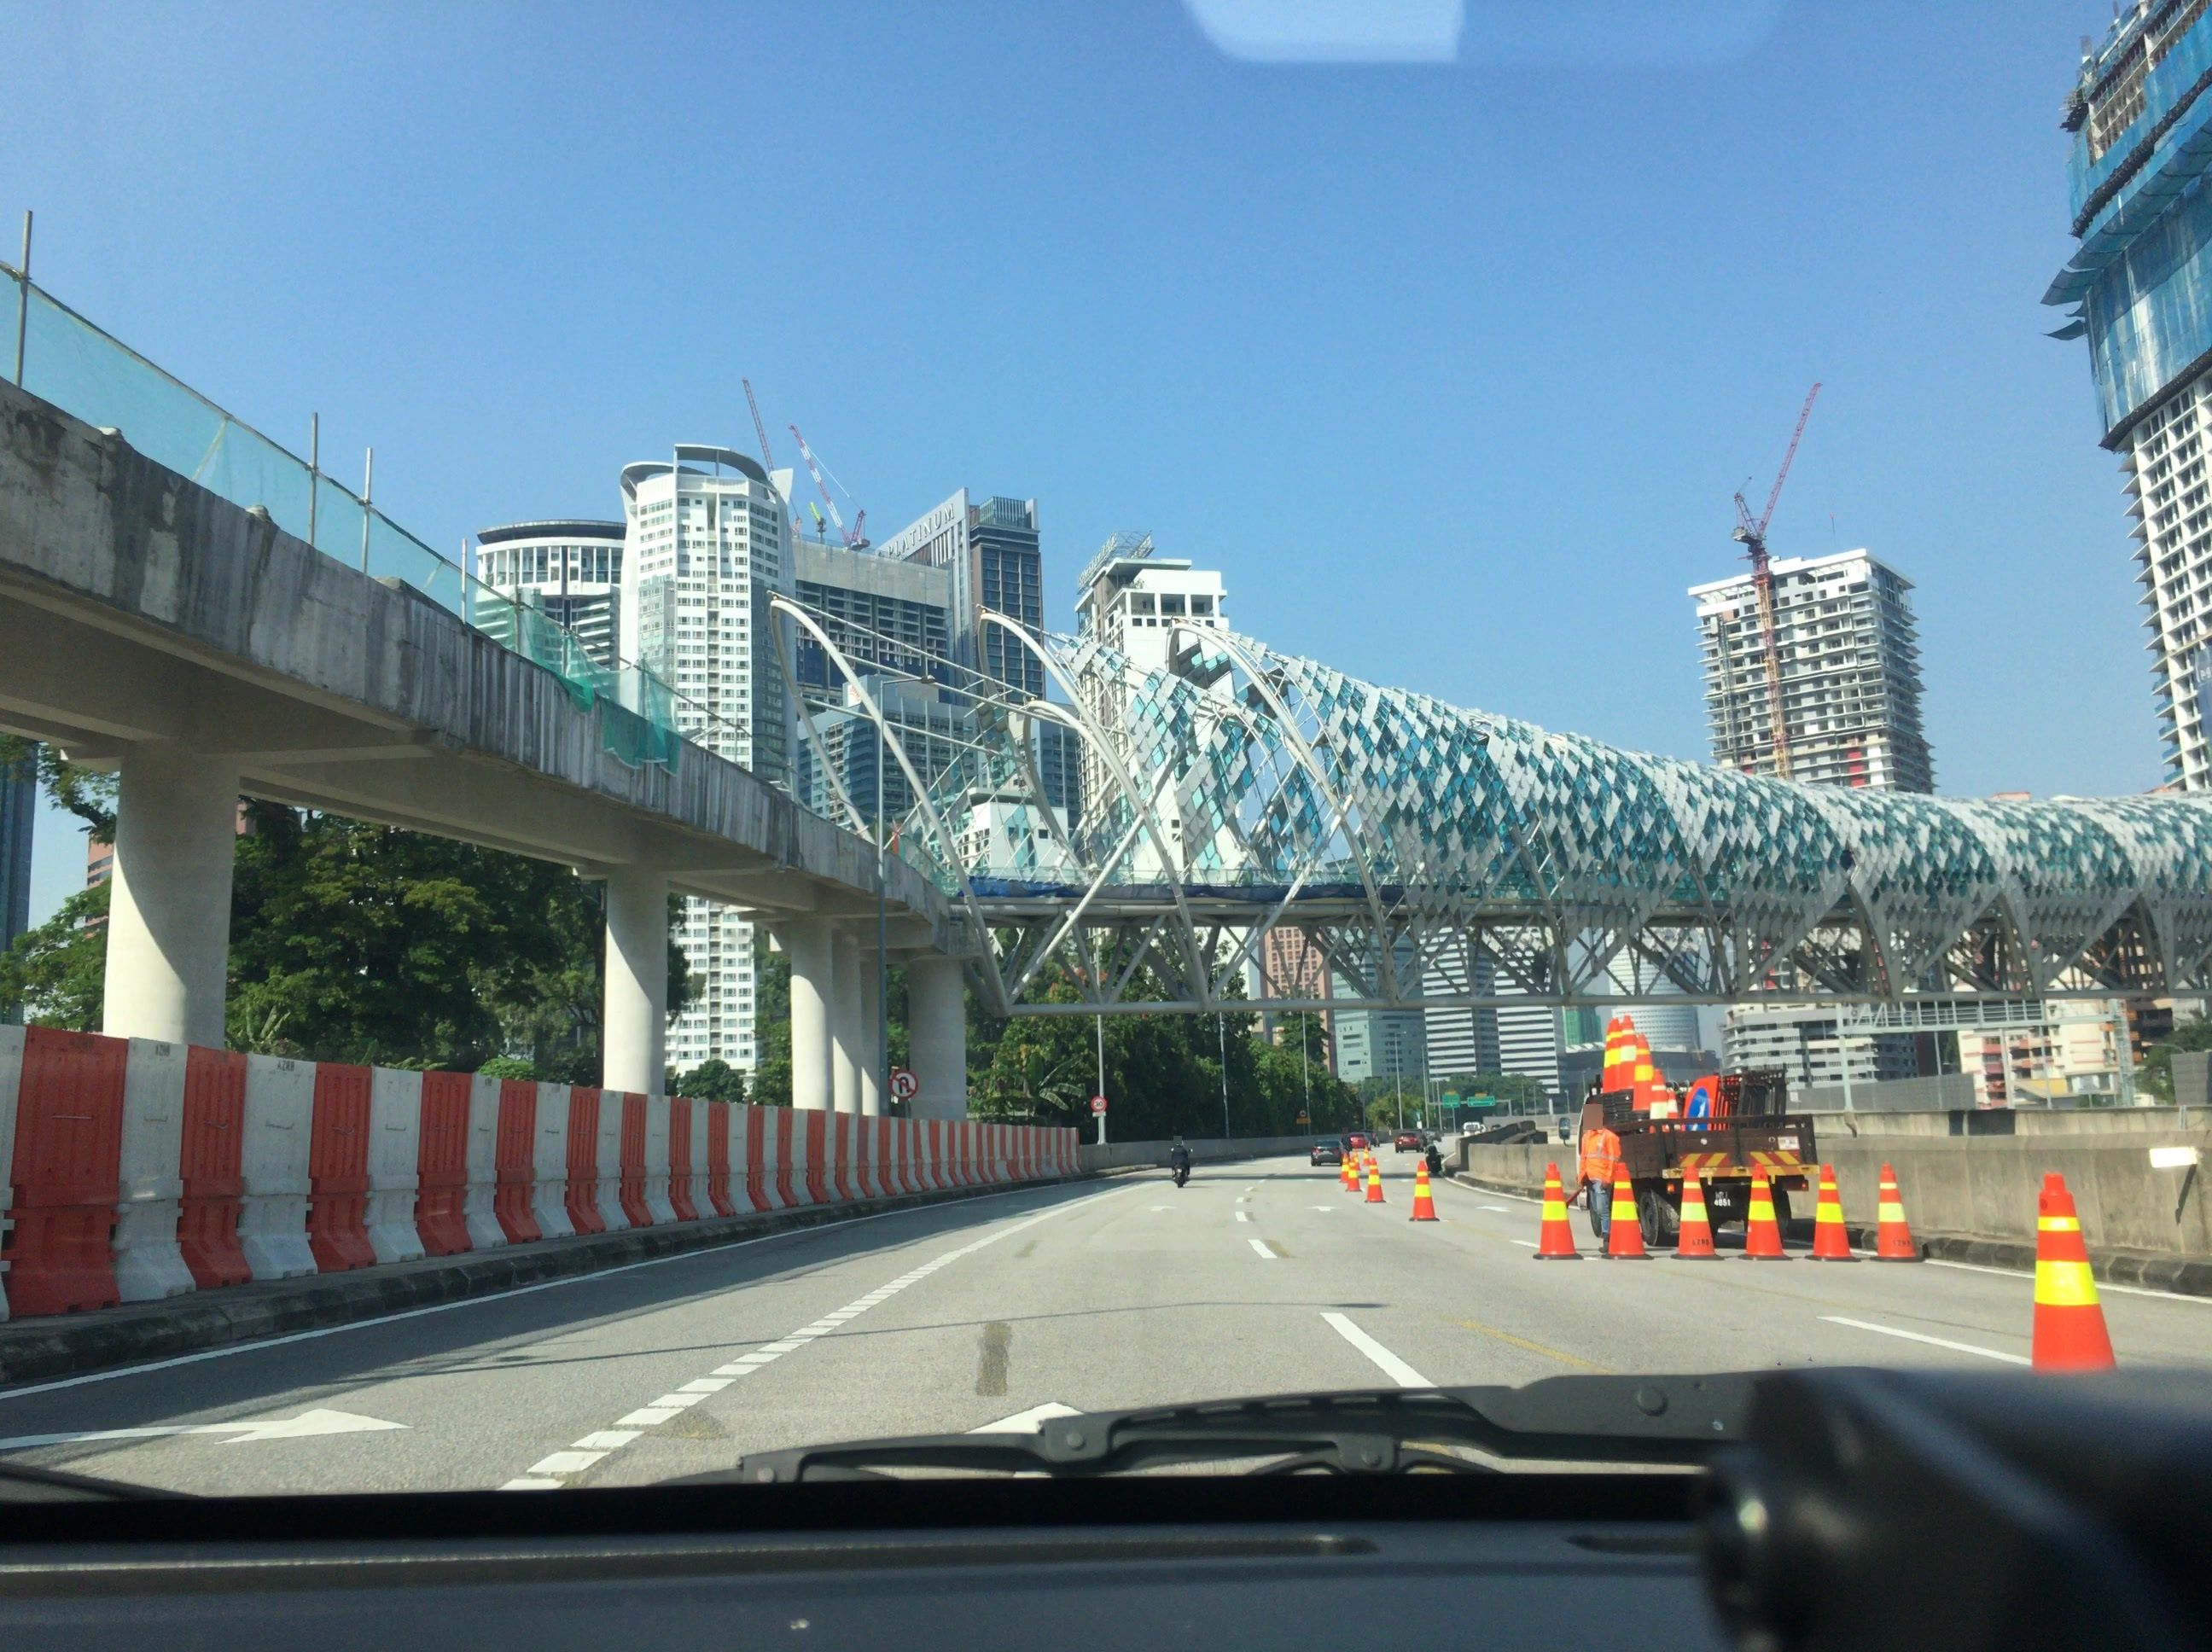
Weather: clear
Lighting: day
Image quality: good
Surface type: driving surface
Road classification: service, motorway_link
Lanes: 1, 2
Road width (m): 3.0
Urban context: urban centre
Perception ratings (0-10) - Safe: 1.95, Lively: 2.45, Beautiful: 3.09, Boring: 2.26, Depressing: 7.42, Wealthy: 6.09